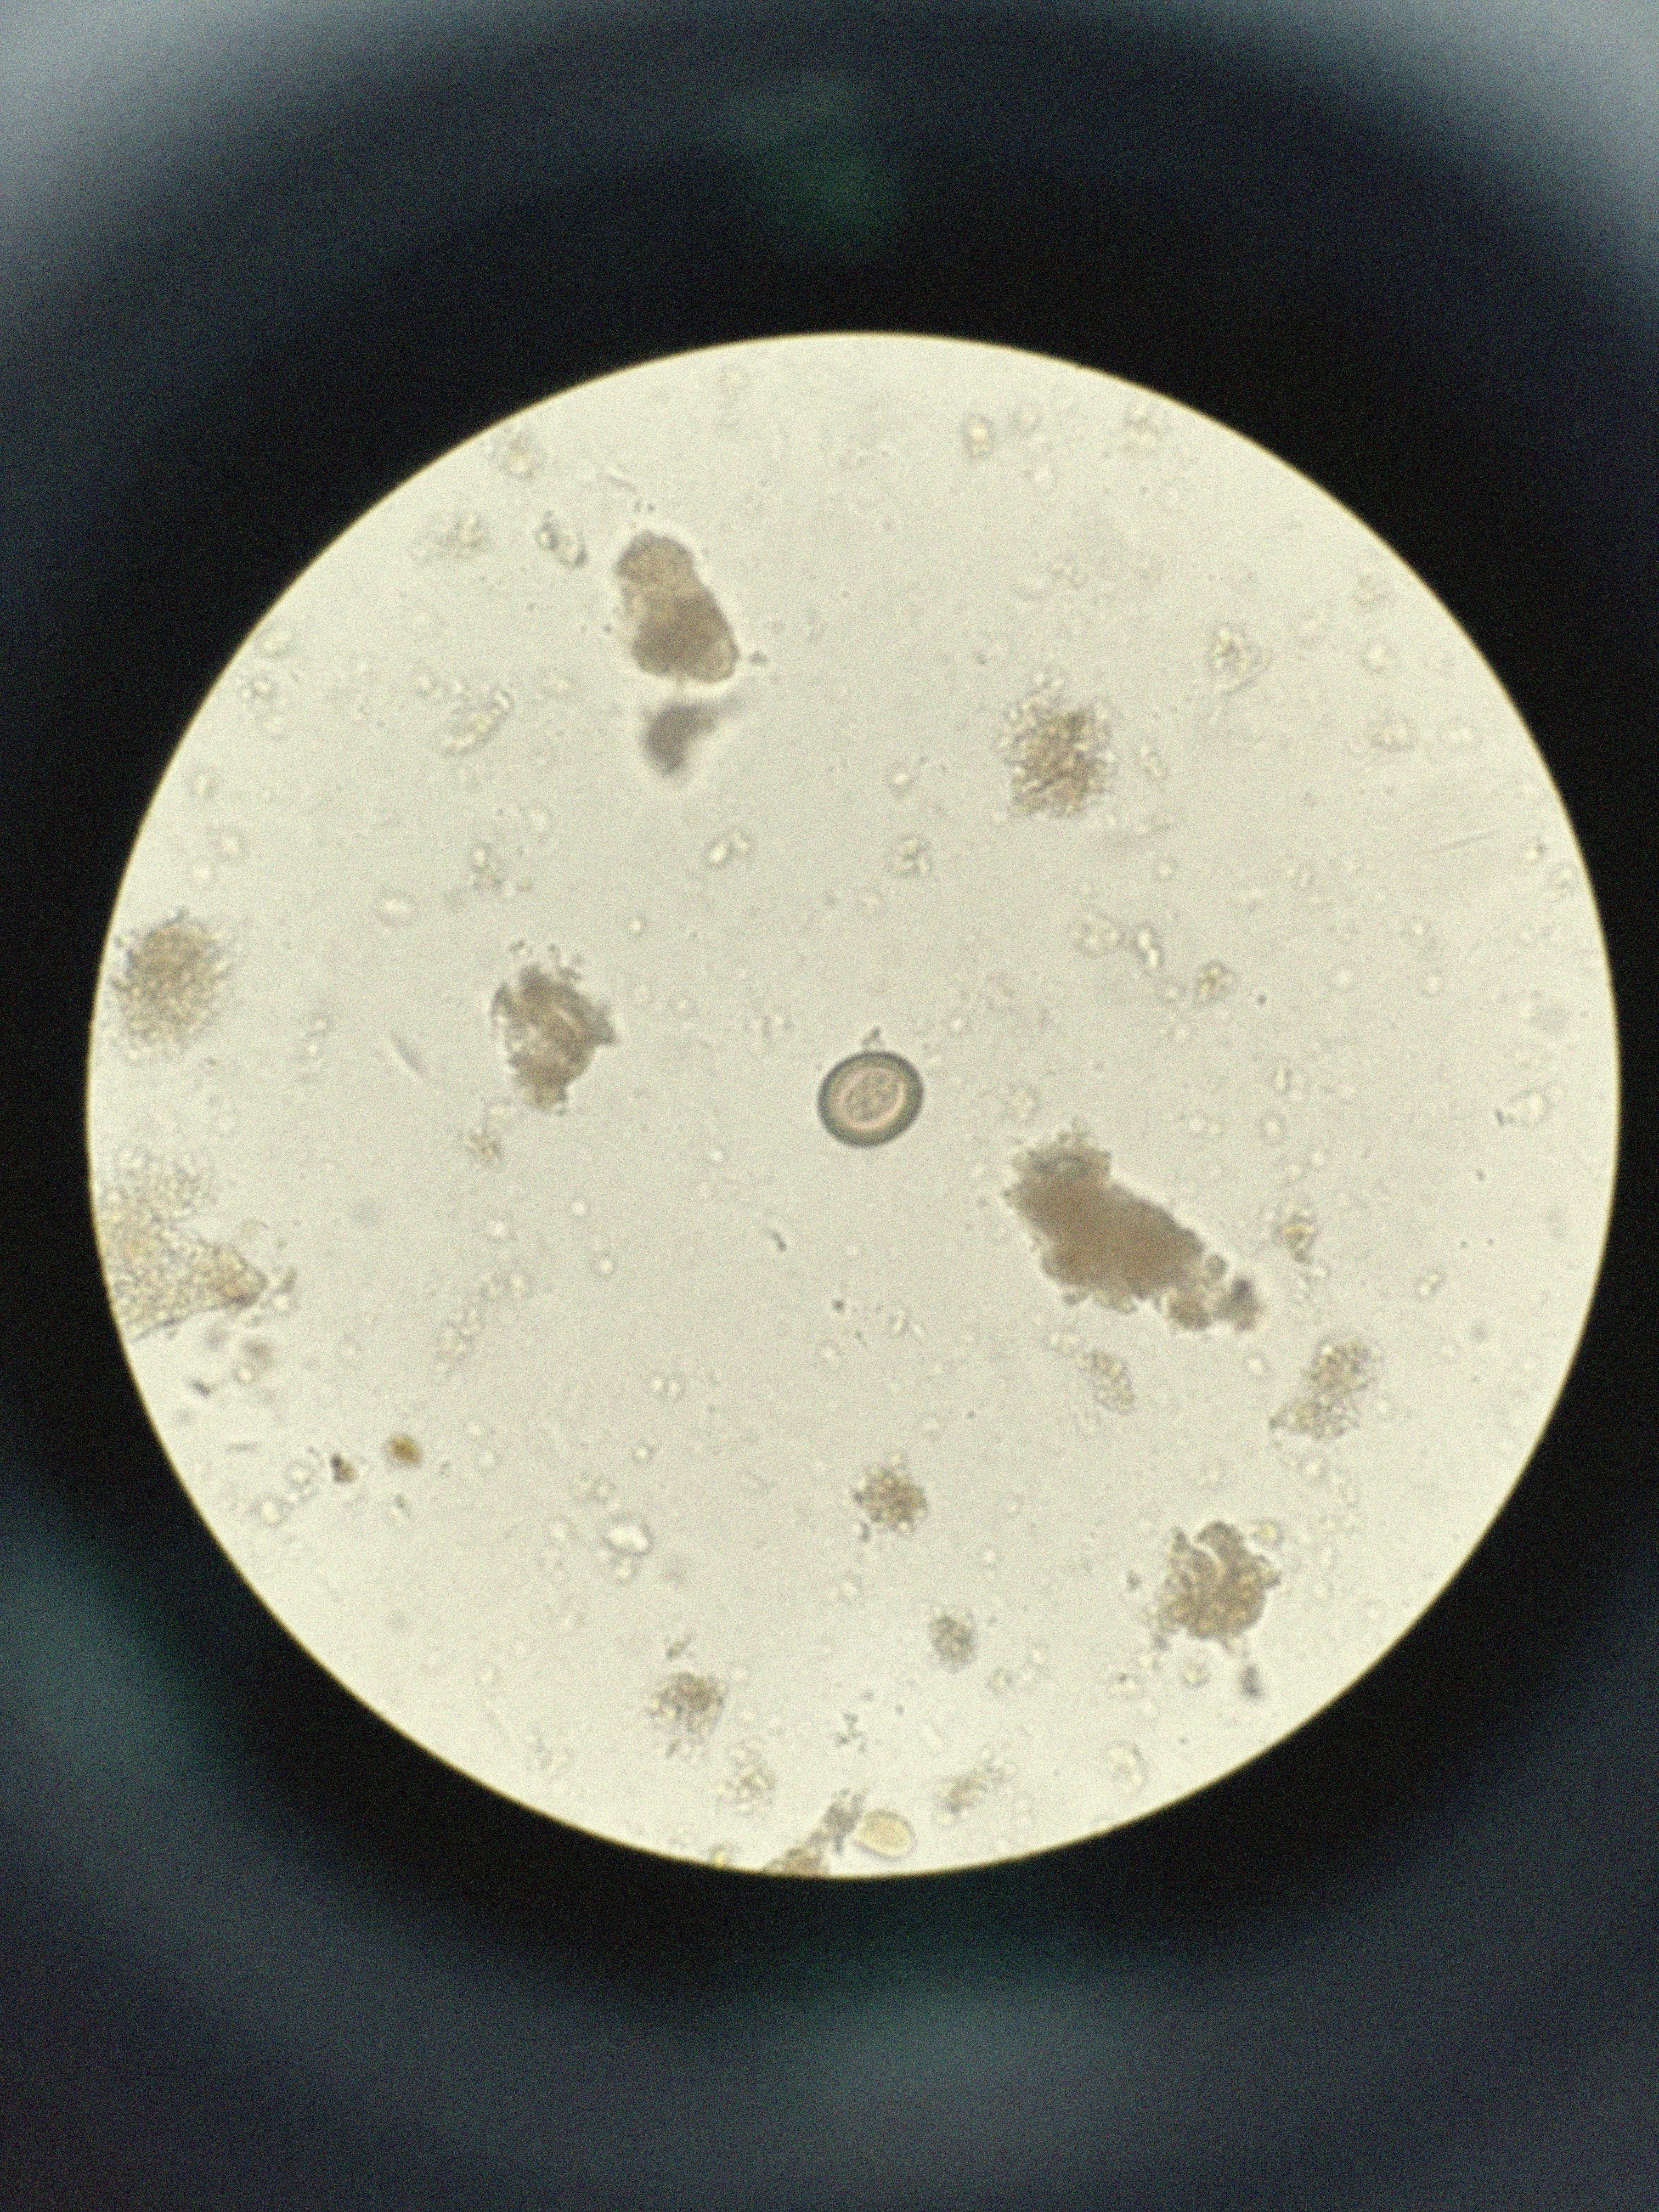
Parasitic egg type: Taenia spp. egg